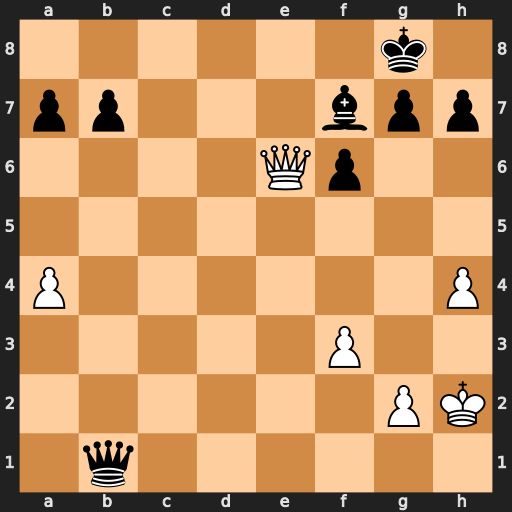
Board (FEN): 6k1/pp3bpp/4Qp2/8/P6P/5P2/6PK/1q6
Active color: w
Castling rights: -
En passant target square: -
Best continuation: Qc8+ Be8 Qxe8#